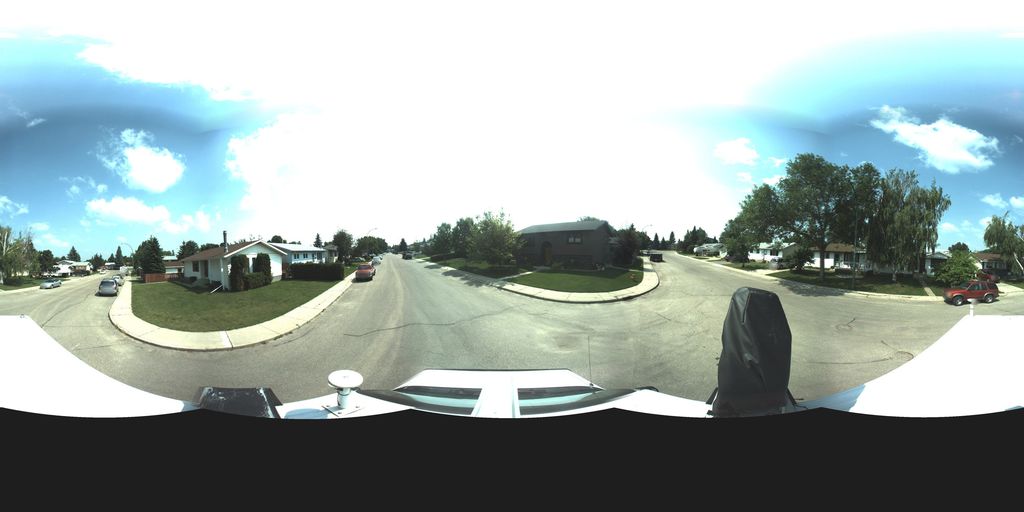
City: saskatoon